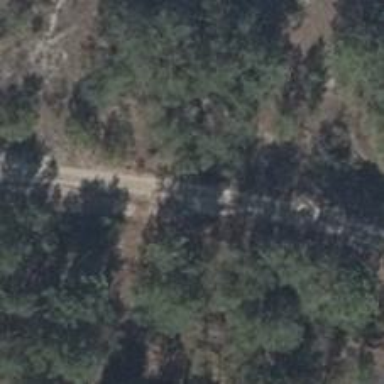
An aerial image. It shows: Sandy track road with grade 4 track type.